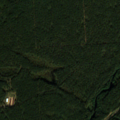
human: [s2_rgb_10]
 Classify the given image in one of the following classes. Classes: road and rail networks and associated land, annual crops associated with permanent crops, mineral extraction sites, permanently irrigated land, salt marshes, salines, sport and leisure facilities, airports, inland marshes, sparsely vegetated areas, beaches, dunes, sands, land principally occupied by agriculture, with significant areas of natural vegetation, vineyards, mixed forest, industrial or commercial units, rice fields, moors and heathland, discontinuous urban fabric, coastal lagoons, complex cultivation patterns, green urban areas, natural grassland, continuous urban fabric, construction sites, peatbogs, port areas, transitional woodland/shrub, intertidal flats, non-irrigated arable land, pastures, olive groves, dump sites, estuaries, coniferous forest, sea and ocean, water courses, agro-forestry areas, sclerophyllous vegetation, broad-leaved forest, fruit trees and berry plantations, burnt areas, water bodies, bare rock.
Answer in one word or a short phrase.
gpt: coniferous forest, mixed forest